Question: I've got a set of labels in a flowbox, the problem is that I would like for these labels to be 96px wide at most. I've set label.set_ellipsize(True), but since the flowbox gives them as much room as they like they don't get ellipsized, even though I've set their size request to 96px wide.

I've tried every function I could find that seemed even tangentially related on all the widgets involved, but nothing seems to work.
the only workaround I did find was using set_min_children_per_line() but that requires calculating the number of children from the flowbox width which is dependent on the number of children per row, leading to a flowbox that gets really wide real quick.
I'm probably missing something obvious, but I've been bashing my head on this problem for days now.
I've made this testcase that exhibits the problem when amount of columns isn't divisible by two:
'''
from gi.repository import Gtk as gtk
from gi.repository import Pango as pango
class Widget(gtk.VBox):
def __init__(self,label):
gtk.VBox.__init__(self)
image=gtk.Image.new_from_icon_name("image-missing",gtk.IconSize.DIALOG)
image.set_size_request(96,96)
self.add(image)
lbl=gtk.Label(label)
self.add(lbl)
class TestCase(gtk.Window):
def __init__(self):
gtk.Window.__init__(self)
lbl=gtk.Label("some text")
scrollbox=gtk.ScrolledWindow()
self.add(scrollbox)
flowbox=gtk.FlowBox()
scrollbox.add(flowbox)
for i in range(50):
w=Widget("longlabel"*5)
flowbox.add(w)
w=Widget("short")
flowbox.add(w)
if __name__=="__main__":
w=TestCase()
w.connect("delete-event",gtk.main_quit)
w.show_all()
gtk.main()
'''
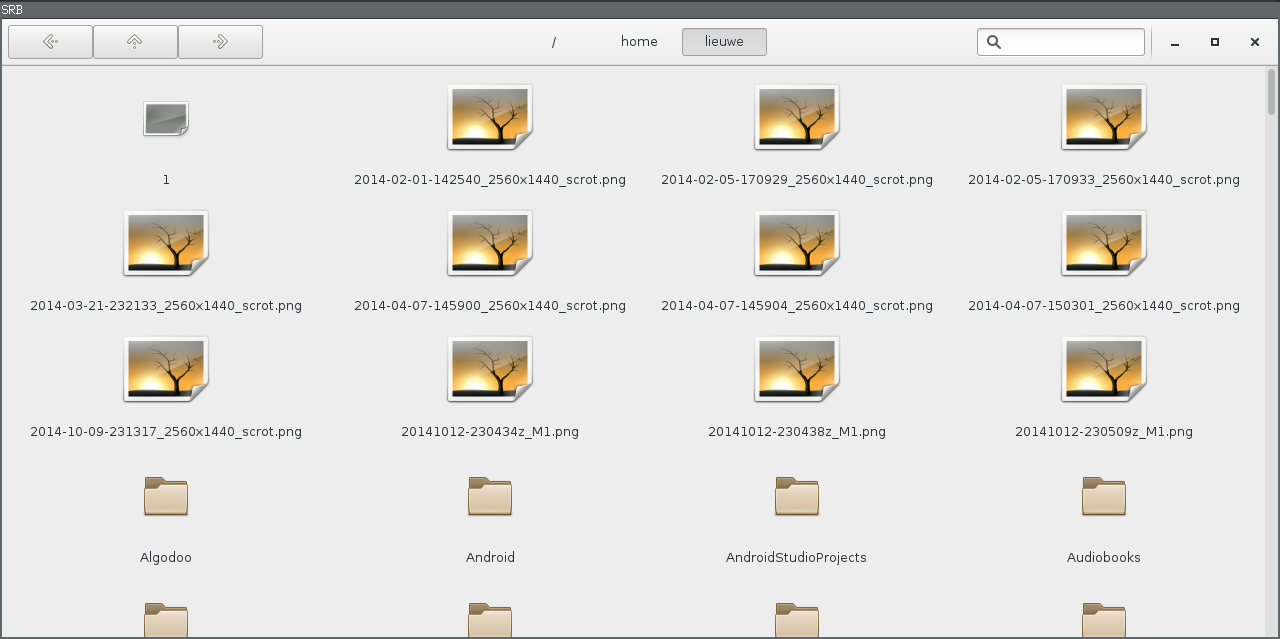
Answer: So here is a solution (still not the exact pixel width) You can use Gtk.Widget.set_halign to force no horizontal expansion.
Here is the part of the code:
'''
lbl=gtk.Label(label)
lbl.set_max_width_chars(5)
lbl.set_ellipsize(pango.EllipsizeMode.END)
lbl.set_halign(gtk.Align.CENTER)
self.add(lbl)
'''
This is what it looks like:

I hope I did not miss anything this time.